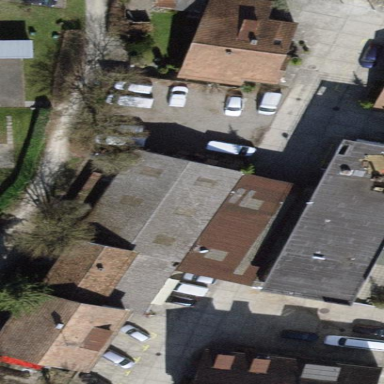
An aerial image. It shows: View of roof of building.